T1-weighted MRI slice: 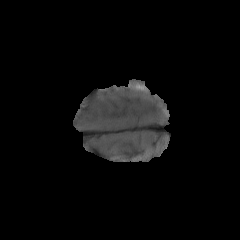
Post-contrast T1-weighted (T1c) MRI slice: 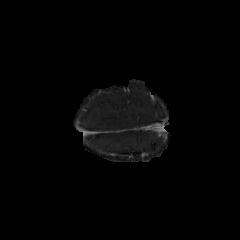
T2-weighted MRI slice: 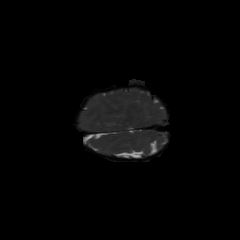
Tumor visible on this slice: no